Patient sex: F
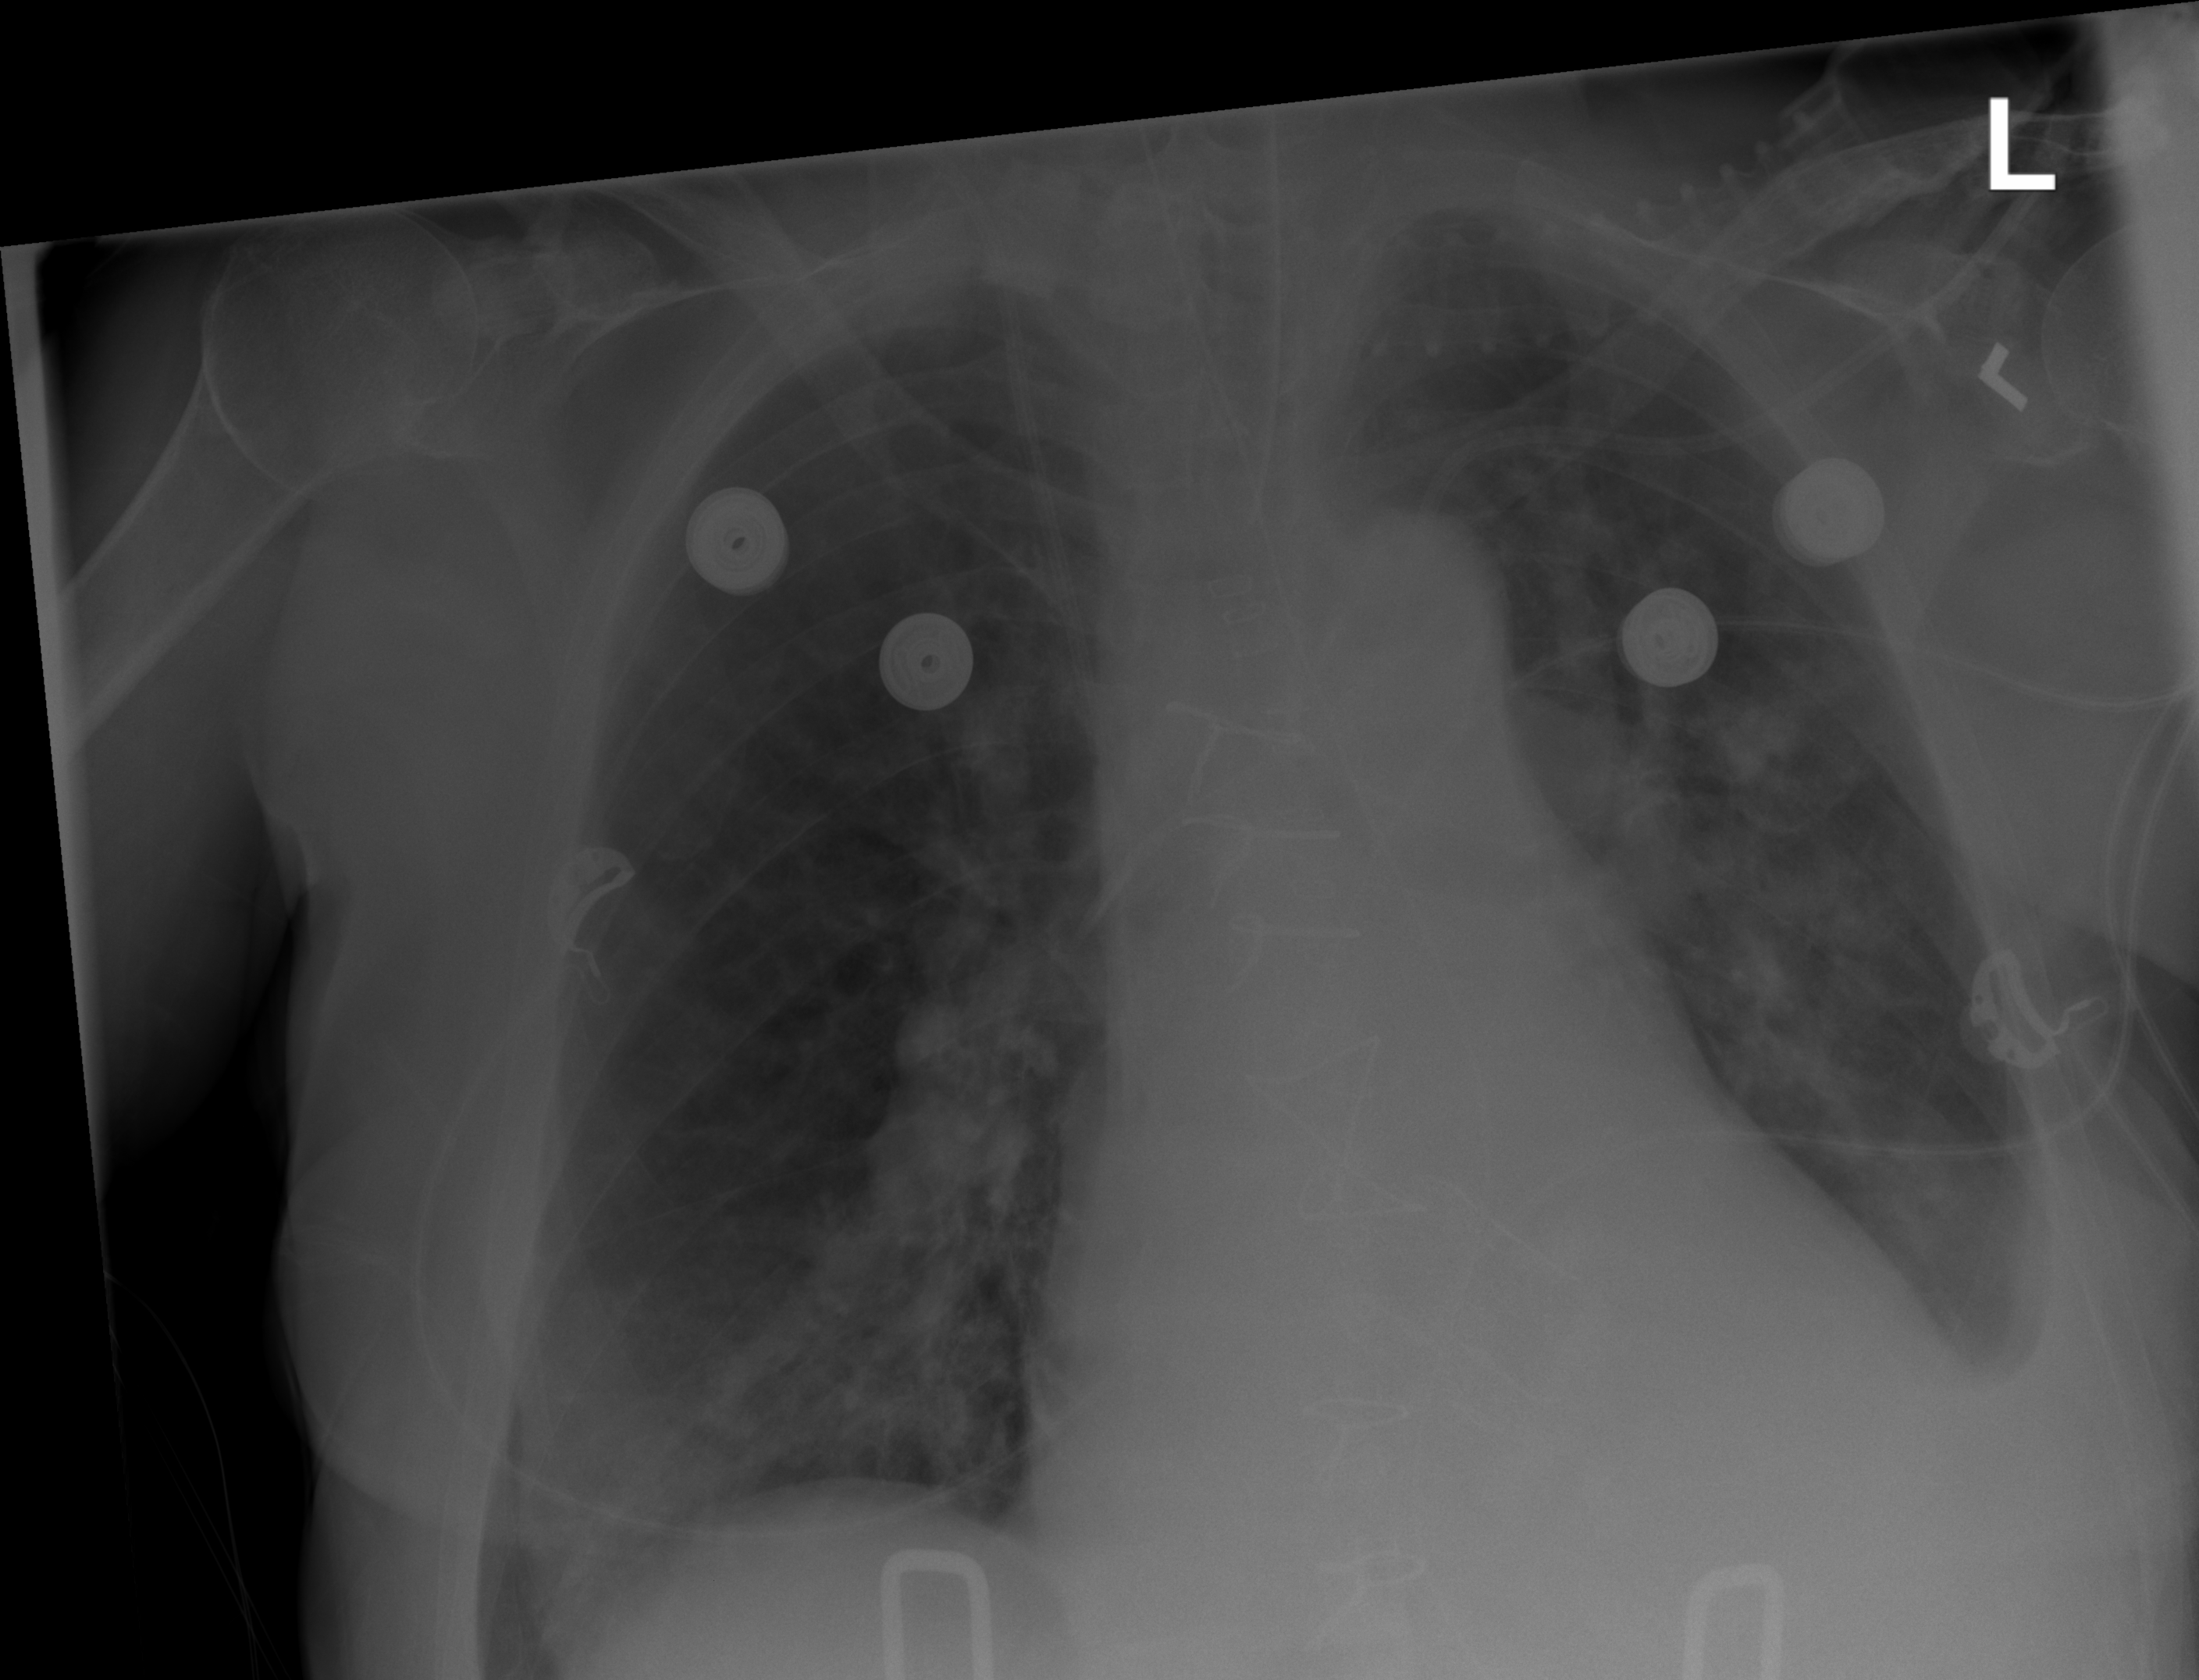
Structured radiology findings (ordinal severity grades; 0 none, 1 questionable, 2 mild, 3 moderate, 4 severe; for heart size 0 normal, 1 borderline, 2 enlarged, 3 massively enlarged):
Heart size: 2
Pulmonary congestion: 0
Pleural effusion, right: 0
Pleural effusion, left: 2
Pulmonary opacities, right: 2
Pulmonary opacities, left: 2
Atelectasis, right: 0
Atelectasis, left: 0